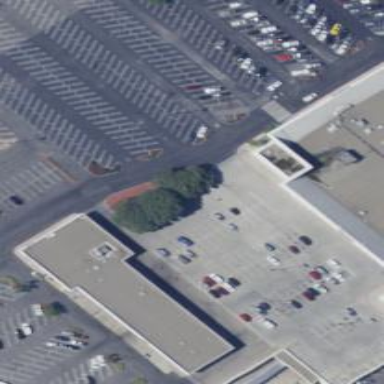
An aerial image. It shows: Commercial building.